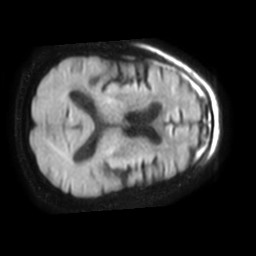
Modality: TRACE
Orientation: axial
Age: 65
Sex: male
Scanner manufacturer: philips
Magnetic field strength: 1.5 T
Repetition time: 5.786 s
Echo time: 0.07488 s